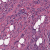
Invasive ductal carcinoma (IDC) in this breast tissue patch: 0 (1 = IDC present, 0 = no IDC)